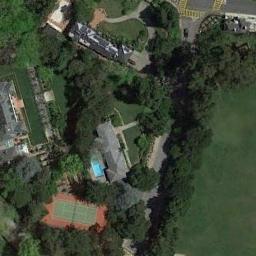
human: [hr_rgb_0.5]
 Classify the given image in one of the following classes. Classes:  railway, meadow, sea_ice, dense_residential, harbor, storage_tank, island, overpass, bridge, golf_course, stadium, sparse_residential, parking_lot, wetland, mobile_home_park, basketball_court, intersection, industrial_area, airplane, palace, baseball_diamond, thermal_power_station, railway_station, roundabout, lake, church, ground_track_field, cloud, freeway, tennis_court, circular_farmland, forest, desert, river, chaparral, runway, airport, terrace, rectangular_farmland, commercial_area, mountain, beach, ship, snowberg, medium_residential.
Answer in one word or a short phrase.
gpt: tennis_court